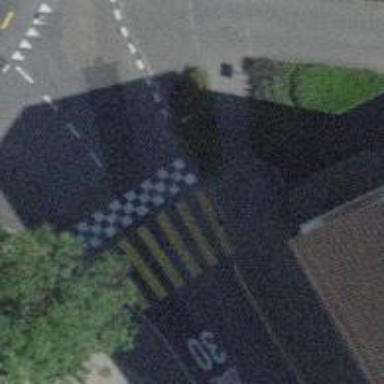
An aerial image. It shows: Kerb barrier.